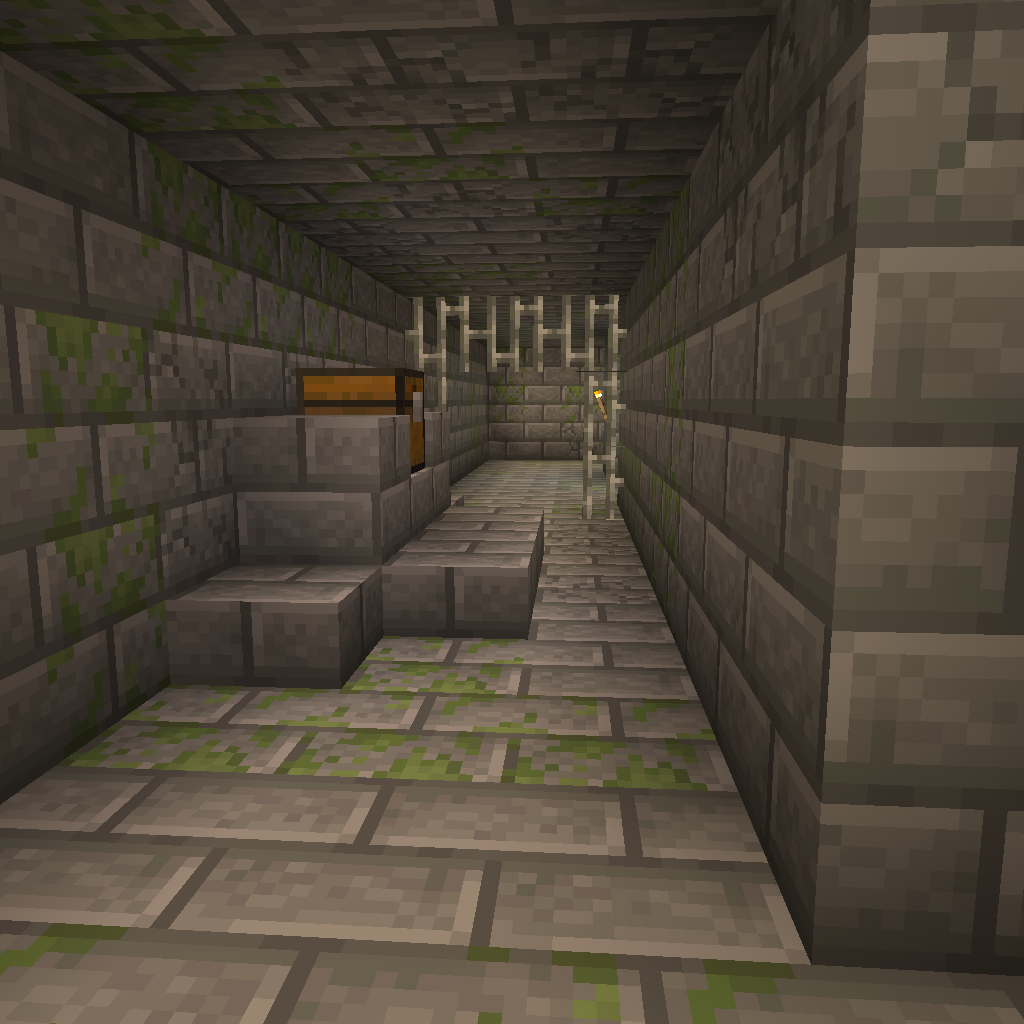
stronghold hallway and chest